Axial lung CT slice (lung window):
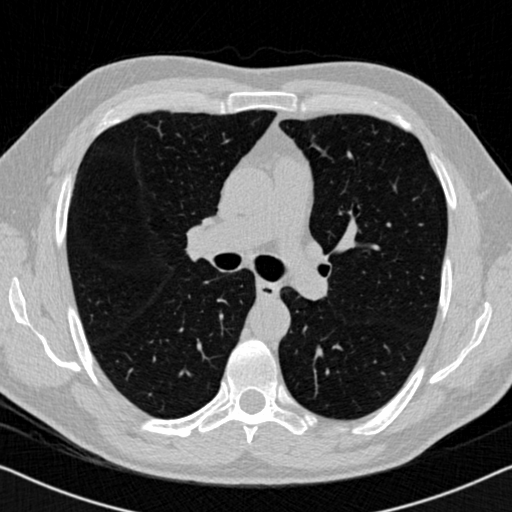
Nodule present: no